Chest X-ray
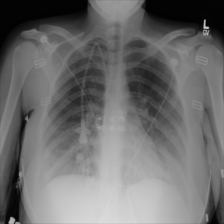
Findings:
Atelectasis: negative
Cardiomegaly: negative
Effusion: negative
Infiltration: negative
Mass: negative
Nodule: negative
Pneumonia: negative
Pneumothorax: negative
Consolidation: negative
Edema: negative
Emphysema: negative
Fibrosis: negative
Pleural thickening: negative
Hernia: negative